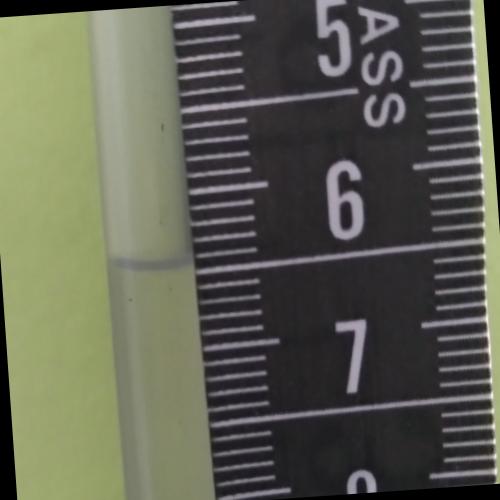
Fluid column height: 6.4 cm